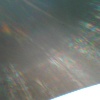
Label: sunburn